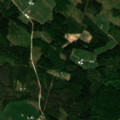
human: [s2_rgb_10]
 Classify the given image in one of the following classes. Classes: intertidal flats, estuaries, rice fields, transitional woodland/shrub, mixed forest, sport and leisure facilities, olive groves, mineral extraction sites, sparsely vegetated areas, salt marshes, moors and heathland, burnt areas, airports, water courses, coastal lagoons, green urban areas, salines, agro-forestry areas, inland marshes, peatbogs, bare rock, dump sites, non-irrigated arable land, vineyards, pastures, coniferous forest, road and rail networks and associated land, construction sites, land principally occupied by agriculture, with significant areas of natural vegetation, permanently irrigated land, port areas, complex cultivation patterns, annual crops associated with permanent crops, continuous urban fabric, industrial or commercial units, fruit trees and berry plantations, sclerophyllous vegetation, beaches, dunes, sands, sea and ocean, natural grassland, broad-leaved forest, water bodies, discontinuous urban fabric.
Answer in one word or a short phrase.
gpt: land principally occupied by agriculture, with significant areas of natural vegetation, mixed forest, transitional woodland/shrub